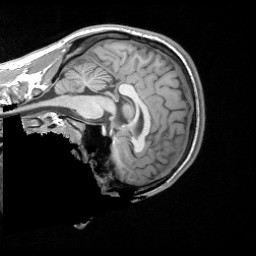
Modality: T1w
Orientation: sagittal